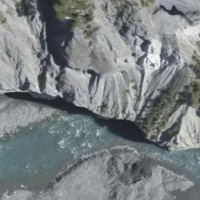
EUNIS habitat code: 48
Species observed at this site:
Motacilla cinerea